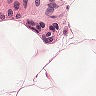
Metastatic tissue present: no